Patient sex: M
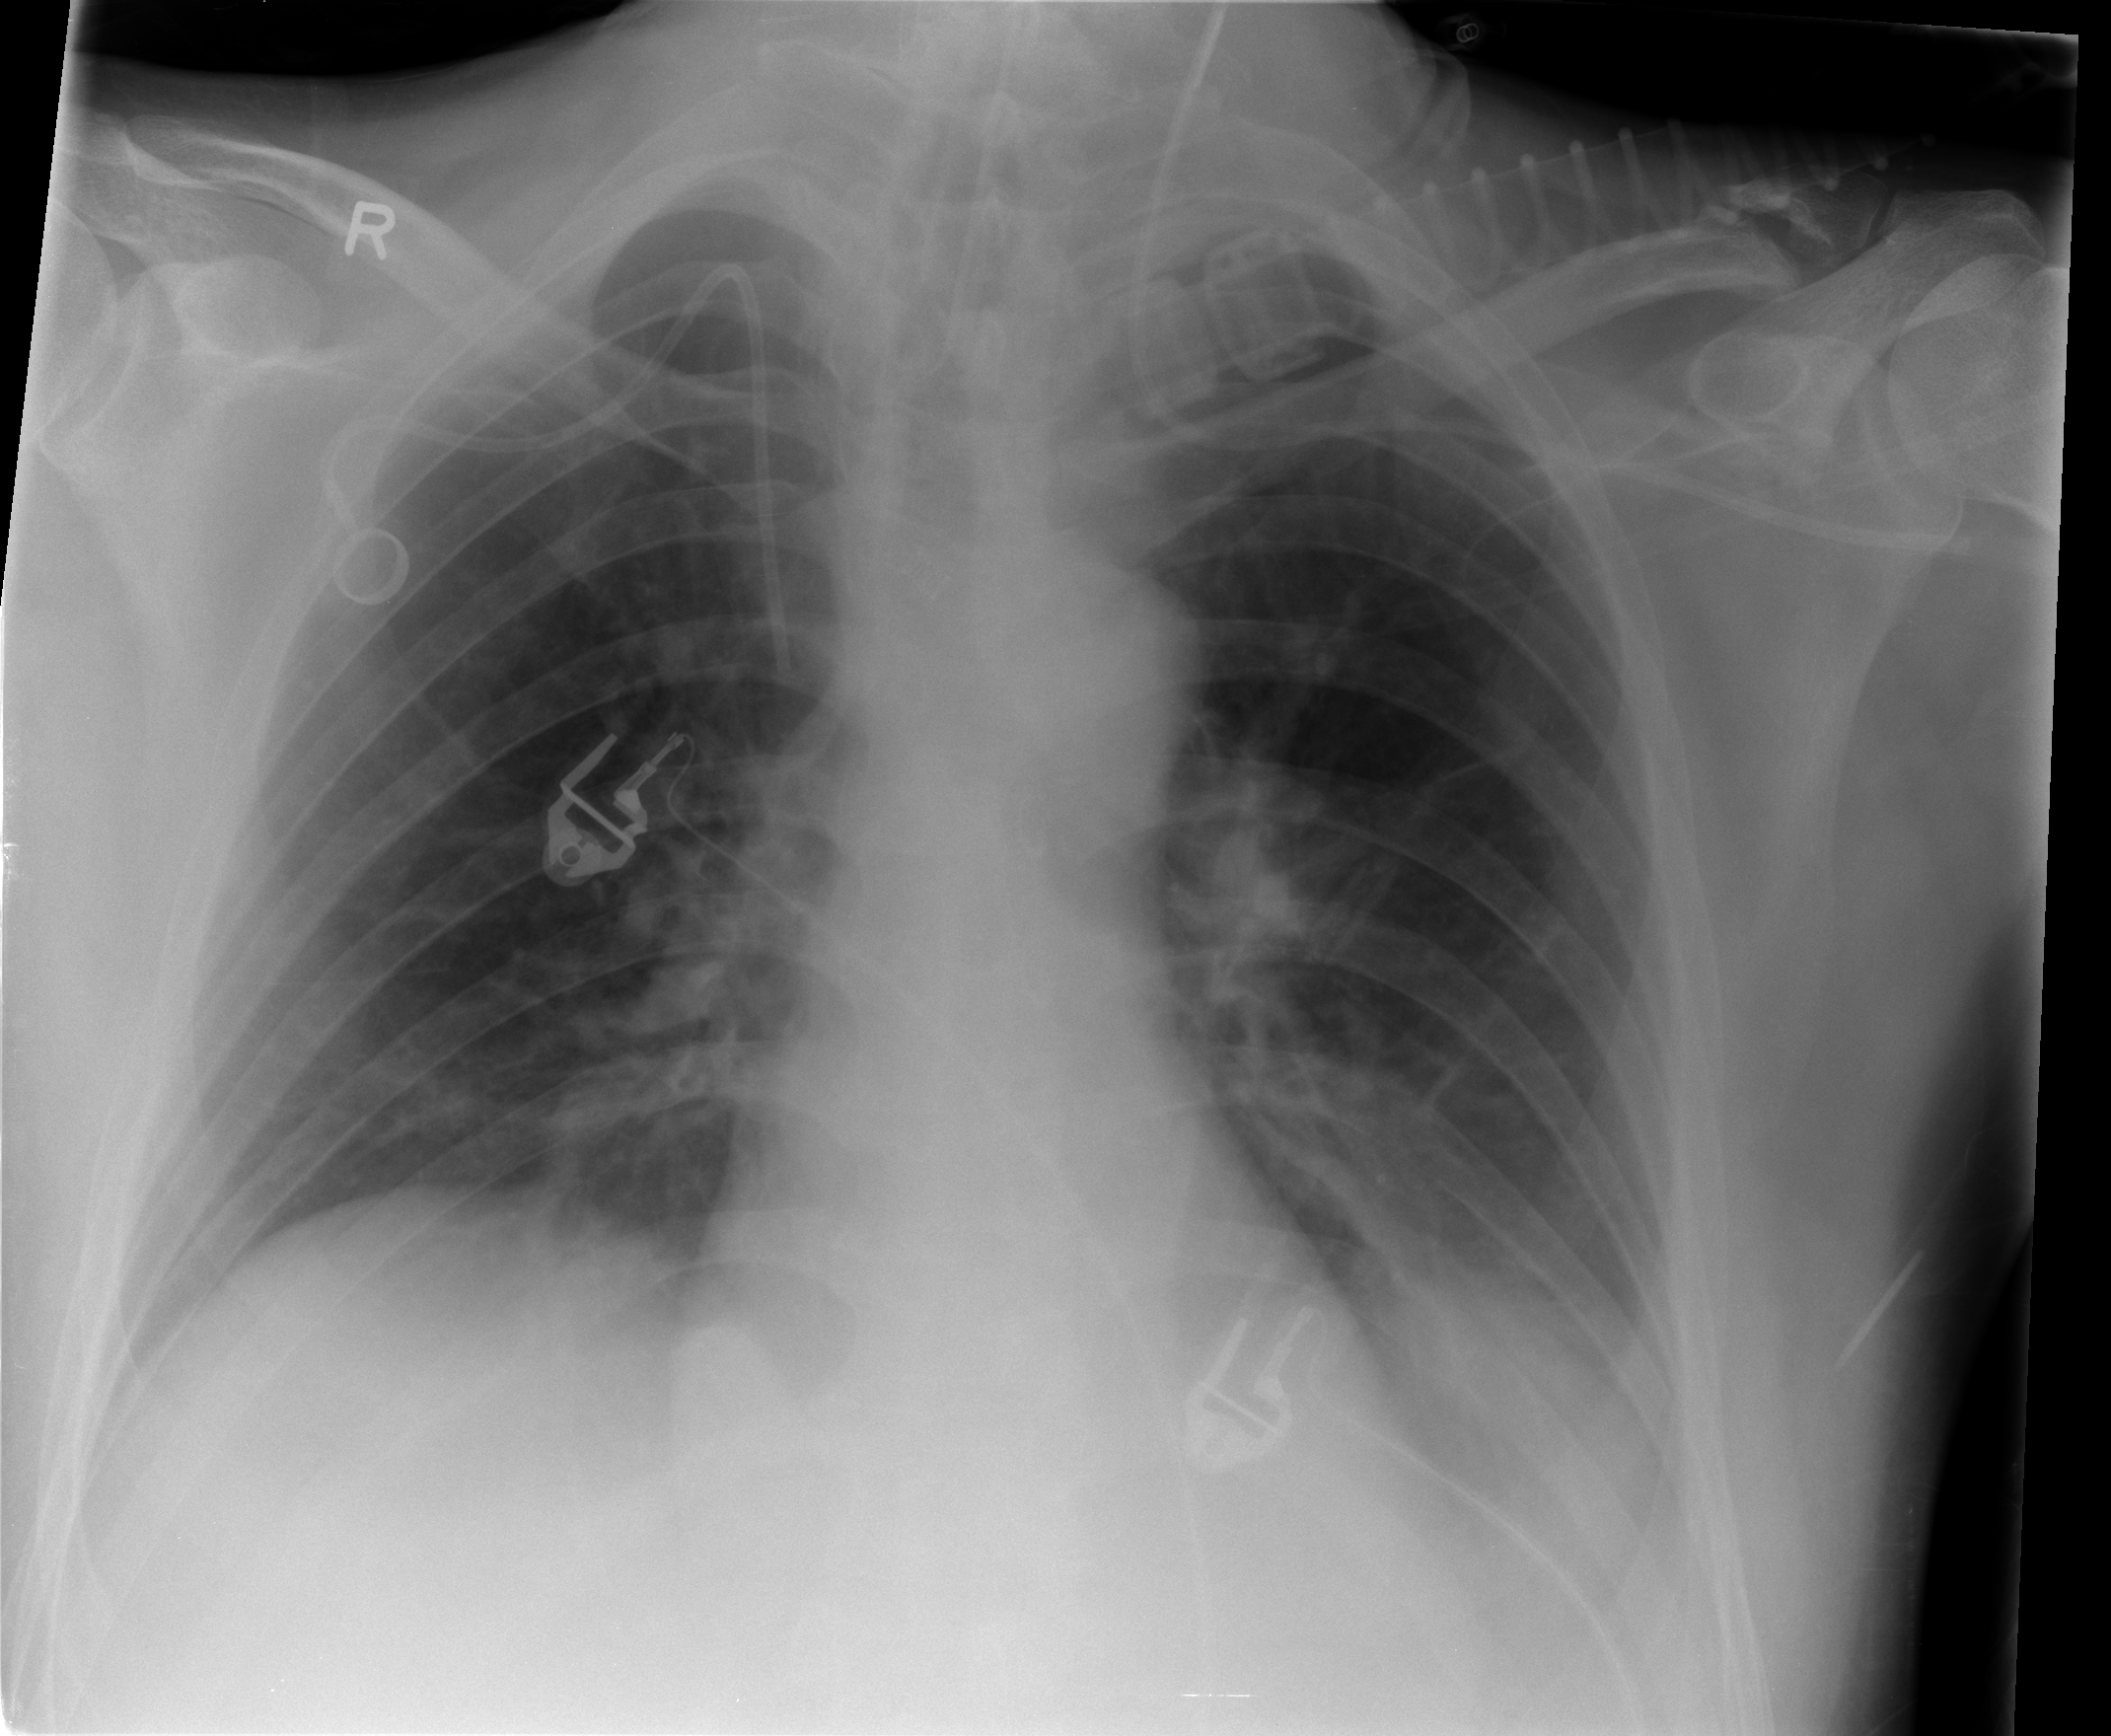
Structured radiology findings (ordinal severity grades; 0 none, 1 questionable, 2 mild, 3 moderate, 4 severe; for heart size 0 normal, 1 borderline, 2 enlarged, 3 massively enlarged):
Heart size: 0
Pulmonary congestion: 0
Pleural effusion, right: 1
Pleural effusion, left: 1
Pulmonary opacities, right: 0
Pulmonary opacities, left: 0
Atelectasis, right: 2
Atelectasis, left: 2